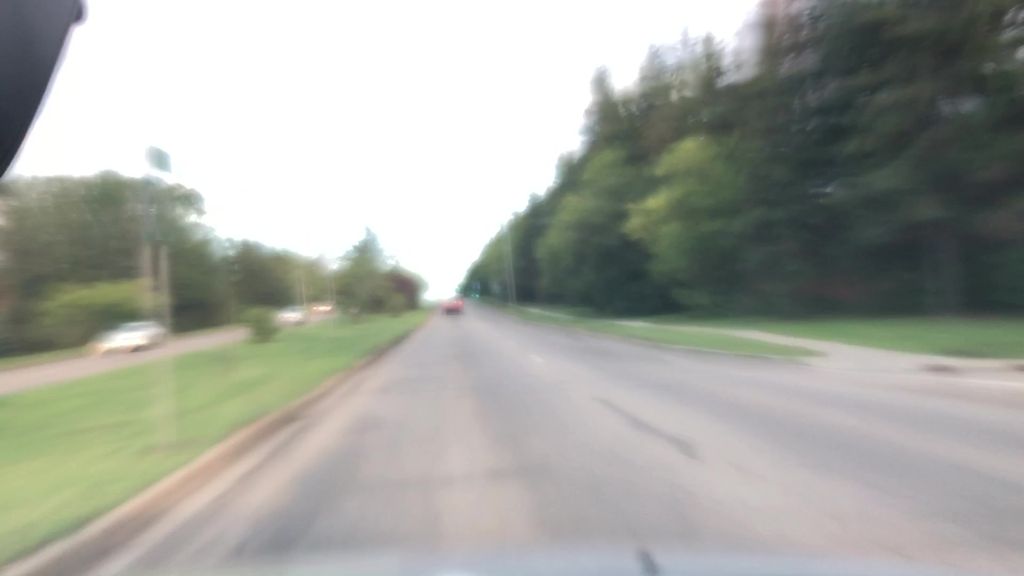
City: edmonton